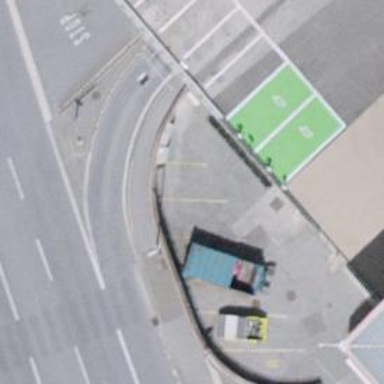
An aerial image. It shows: Charging station.